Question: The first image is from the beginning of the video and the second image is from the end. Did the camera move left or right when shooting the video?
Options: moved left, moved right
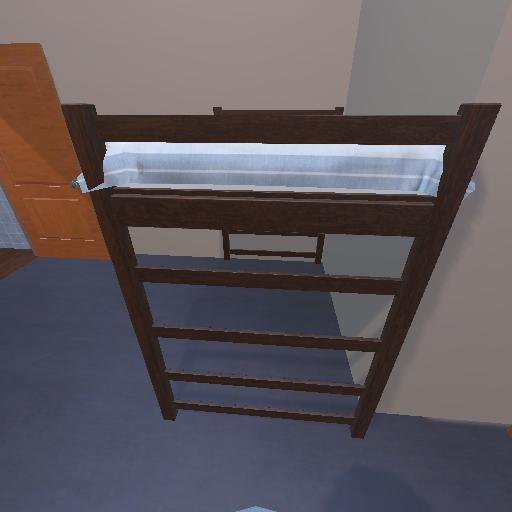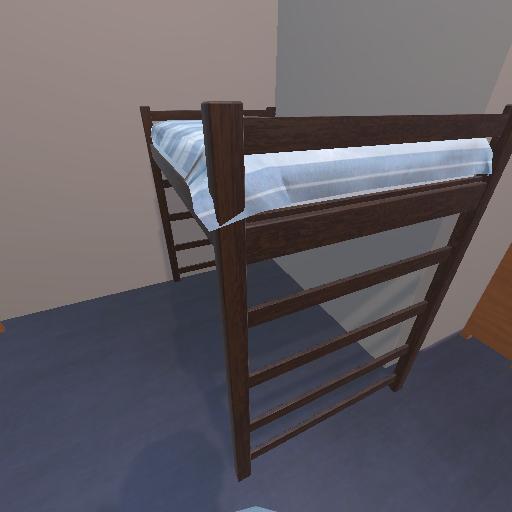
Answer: moved left